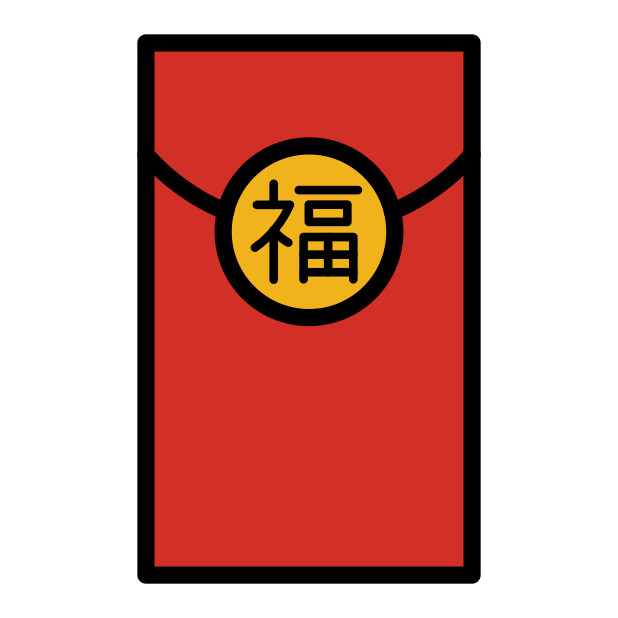
Emoji: 🧧
Name: red gift envelope
Unicode: 0x1f9e7